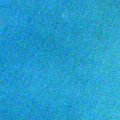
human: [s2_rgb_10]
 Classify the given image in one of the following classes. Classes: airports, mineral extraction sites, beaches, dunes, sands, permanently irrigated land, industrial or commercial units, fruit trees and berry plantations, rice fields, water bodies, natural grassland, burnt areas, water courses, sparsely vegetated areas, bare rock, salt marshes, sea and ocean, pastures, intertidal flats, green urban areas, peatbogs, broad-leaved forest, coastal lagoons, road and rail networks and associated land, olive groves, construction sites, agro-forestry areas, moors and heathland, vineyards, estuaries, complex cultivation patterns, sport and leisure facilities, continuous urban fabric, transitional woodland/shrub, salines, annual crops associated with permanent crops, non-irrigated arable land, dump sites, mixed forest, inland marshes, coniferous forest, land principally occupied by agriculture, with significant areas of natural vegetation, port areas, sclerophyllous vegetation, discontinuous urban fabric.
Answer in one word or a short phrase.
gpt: sea and ocean